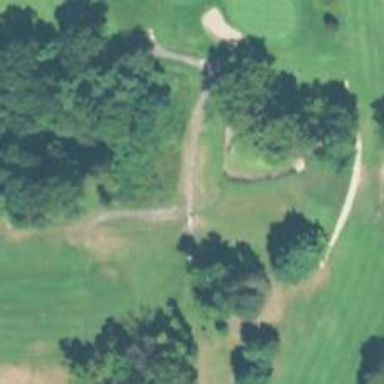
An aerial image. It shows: Footway that resembles golf path.